Field crop: maize
Growth stage: 2
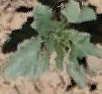
Species: datura